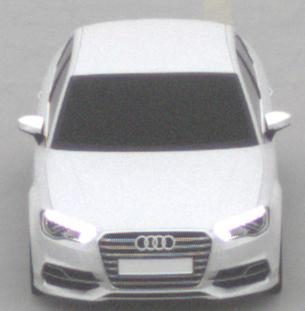
Make: Audi
Model: S3
Detailed model: 8V
Model produced from: 2013
Model produced until: 2020
Doors: 4
Color: white
Road condition: dry road
Daytime: midday
Contrast: low contrast